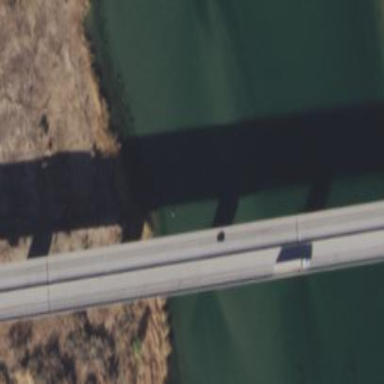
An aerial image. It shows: Man-made bridge.